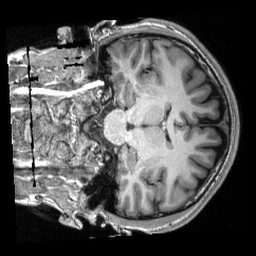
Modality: T1w
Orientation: coronal
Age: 19
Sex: male
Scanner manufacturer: siemens
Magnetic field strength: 3 T
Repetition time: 2.3 s
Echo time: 0.00308 s